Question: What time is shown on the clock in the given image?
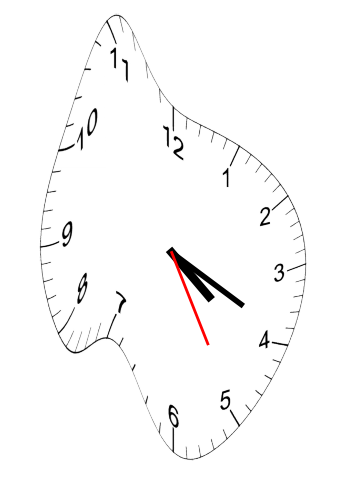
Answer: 04:19:25